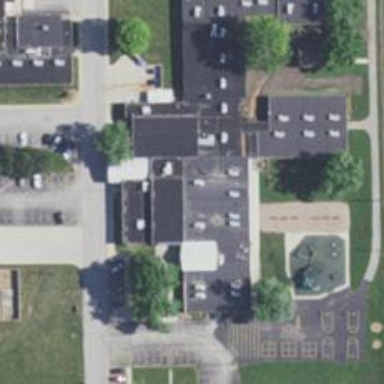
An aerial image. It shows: Elementary school.